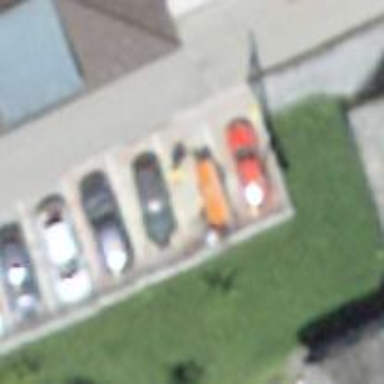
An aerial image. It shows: Charging station.